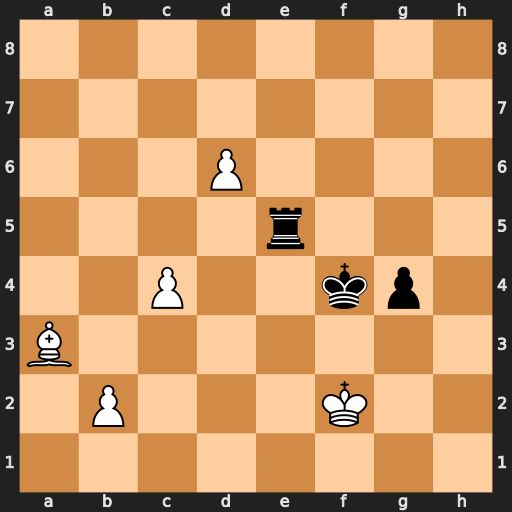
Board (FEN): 8/8/3P4/4r3/2P2kp1/B7/1P3K2/8
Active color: w
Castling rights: -
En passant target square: -
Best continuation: Bb4 Re8 Ba5 g3+ Kg1